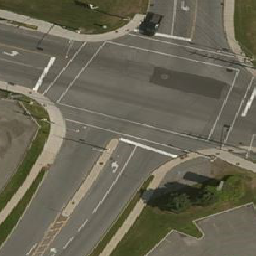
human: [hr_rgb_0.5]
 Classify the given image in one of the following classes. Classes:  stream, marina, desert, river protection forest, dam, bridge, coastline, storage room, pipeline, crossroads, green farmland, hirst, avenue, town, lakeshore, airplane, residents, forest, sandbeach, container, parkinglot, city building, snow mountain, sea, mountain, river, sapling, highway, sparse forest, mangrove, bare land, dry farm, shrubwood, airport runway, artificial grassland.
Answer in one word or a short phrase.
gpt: crossroads